Question: I have a file 'init-keybindings.el' that I load via '.emacs', right at the end of a chain of init files. Nothing is executed via '.emacs' after this. The final few lines of this keybindings file are given below. Since yesterday the 'f11' and 'f12' key assignments have stopped working.
'''
(global-set-key (kbd "<f12>") 'my-copy-region)
(global-set-key (kbd "<f11>") 'kill-this-buffer)
(global-set-key (kbd "<f1>") 'save-buffer)
'''
For example, if I hit 'f12' the cursor moves up. Hitting 'C-h k f12' gives "C-p runs the command previous-line". If I do 'M-x my-copy-region' the function works as I would expect, so the function itself seems to be valid and was working fine 24 hours ago.
Likewise, hitting 'f11' doesn't do what is expected: it brings up an isearch minibuffer rather than killing the current buffer. Hitting 'C-h k f11' yields "C-s runs the command isearch-forward". That fits with what I'm seeing, but it should be doing something different.
So something appears to be interfering with the 'global-set-key' assignments. I'm running v24.3.1 under Windows 7 and have searched for other (non-Emacs) programs that might be interfering with this but with no success. I've also checked my input language, which seems unchanged.
Have I inadvertently flipped a switch somewhere in Emacs?

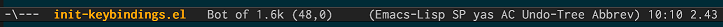
Answer: I am using a Microsoft 4000 Natural Ergonomic Keyboard. Although I had never noticed it until today, this keyboard has an "F Lock" key to the right of the 'F12' key that <URL>. With this key toggled, my function keys in Emacs were giving the strange results described in the original question above. So if you have a keyboard with many extra keys, such as this one or one of the Logitech keyboards, beware of the key that shifts the function keys.